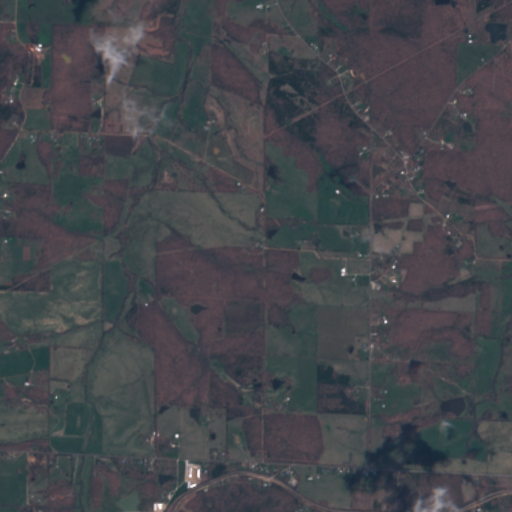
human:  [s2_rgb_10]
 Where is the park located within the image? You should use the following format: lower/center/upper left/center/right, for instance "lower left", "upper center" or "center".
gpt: The park is located in the lower center of the image.
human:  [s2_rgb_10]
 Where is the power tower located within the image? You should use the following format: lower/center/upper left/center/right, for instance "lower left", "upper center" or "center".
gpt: The power tower is located in the center left of the image.
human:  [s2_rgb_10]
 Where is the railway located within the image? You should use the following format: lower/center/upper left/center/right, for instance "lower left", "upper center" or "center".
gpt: The railway is located in the lower of the image.
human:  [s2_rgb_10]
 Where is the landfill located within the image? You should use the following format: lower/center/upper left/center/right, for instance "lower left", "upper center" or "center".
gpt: There is no landfill in the image.